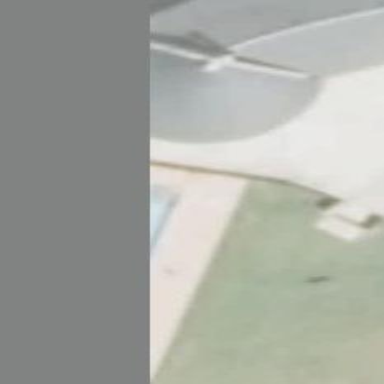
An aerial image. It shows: Swimming pool located in leisure land.